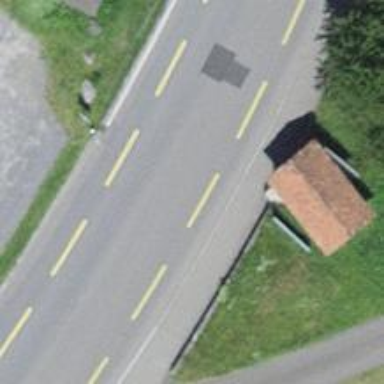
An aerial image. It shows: Primary highway with cycle lane on both sides.